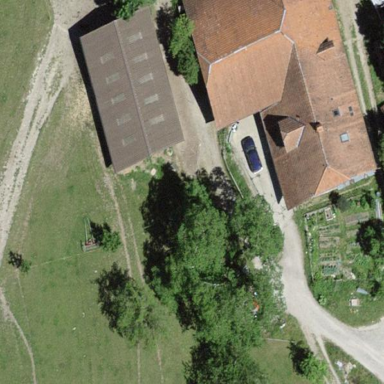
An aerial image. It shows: Farm building.